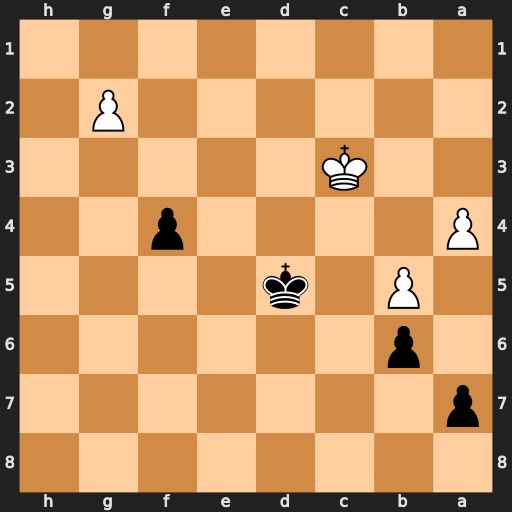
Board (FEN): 8/p7/1p6/1P1k4/P4p2/2K5/6P1/8
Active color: b
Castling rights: -
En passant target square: -
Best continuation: Kc5 Kd3 Kb4